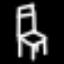
Label: chair